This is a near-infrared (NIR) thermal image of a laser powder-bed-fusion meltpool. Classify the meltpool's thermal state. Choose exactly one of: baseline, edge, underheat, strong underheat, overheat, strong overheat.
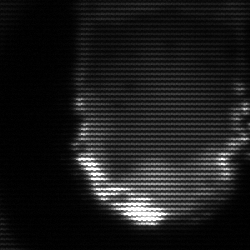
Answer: baseline